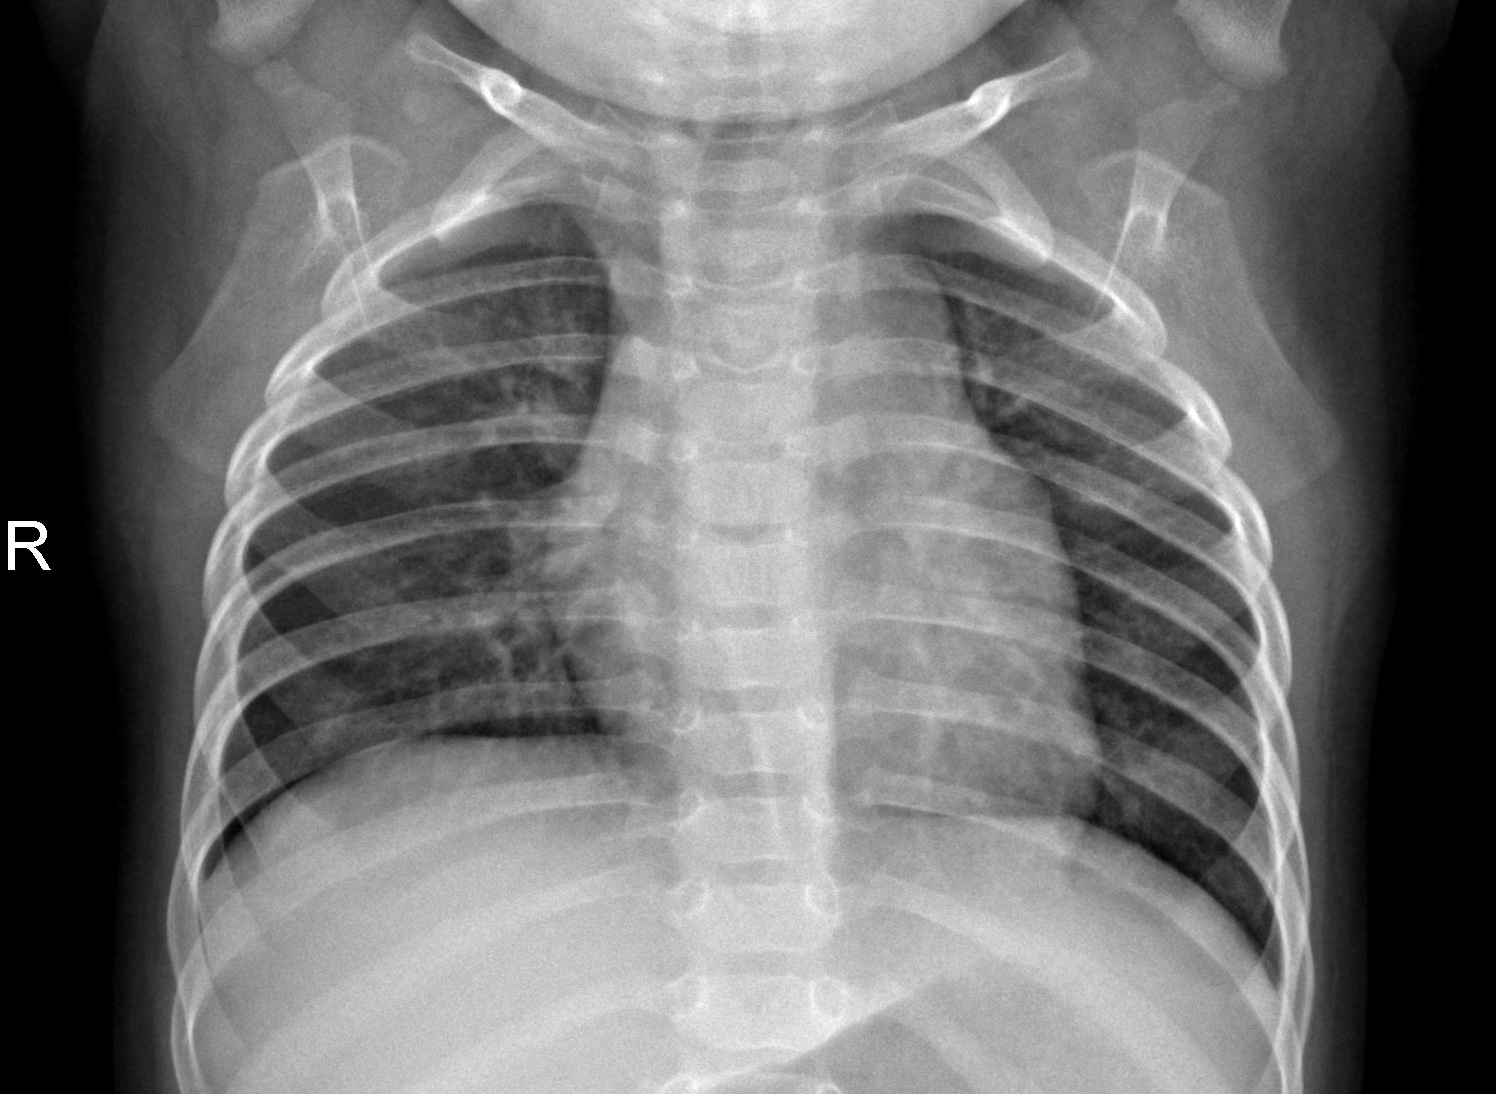
Diagnosis: NORMAL